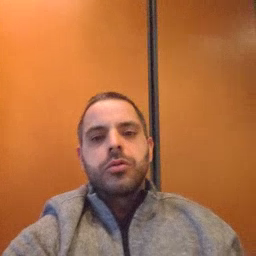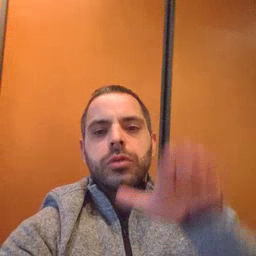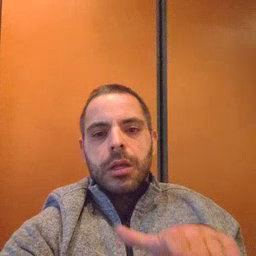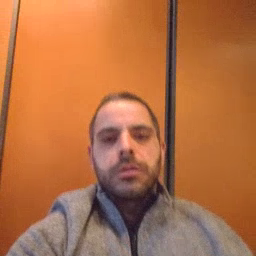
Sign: child